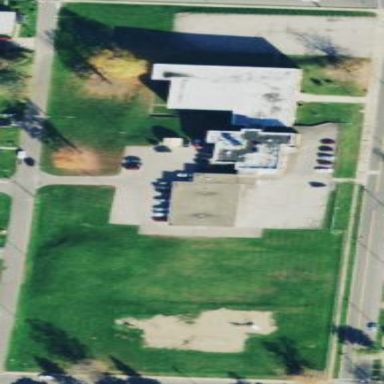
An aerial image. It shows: School.